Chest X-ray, PA view. Patient: 41 years old, sex M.
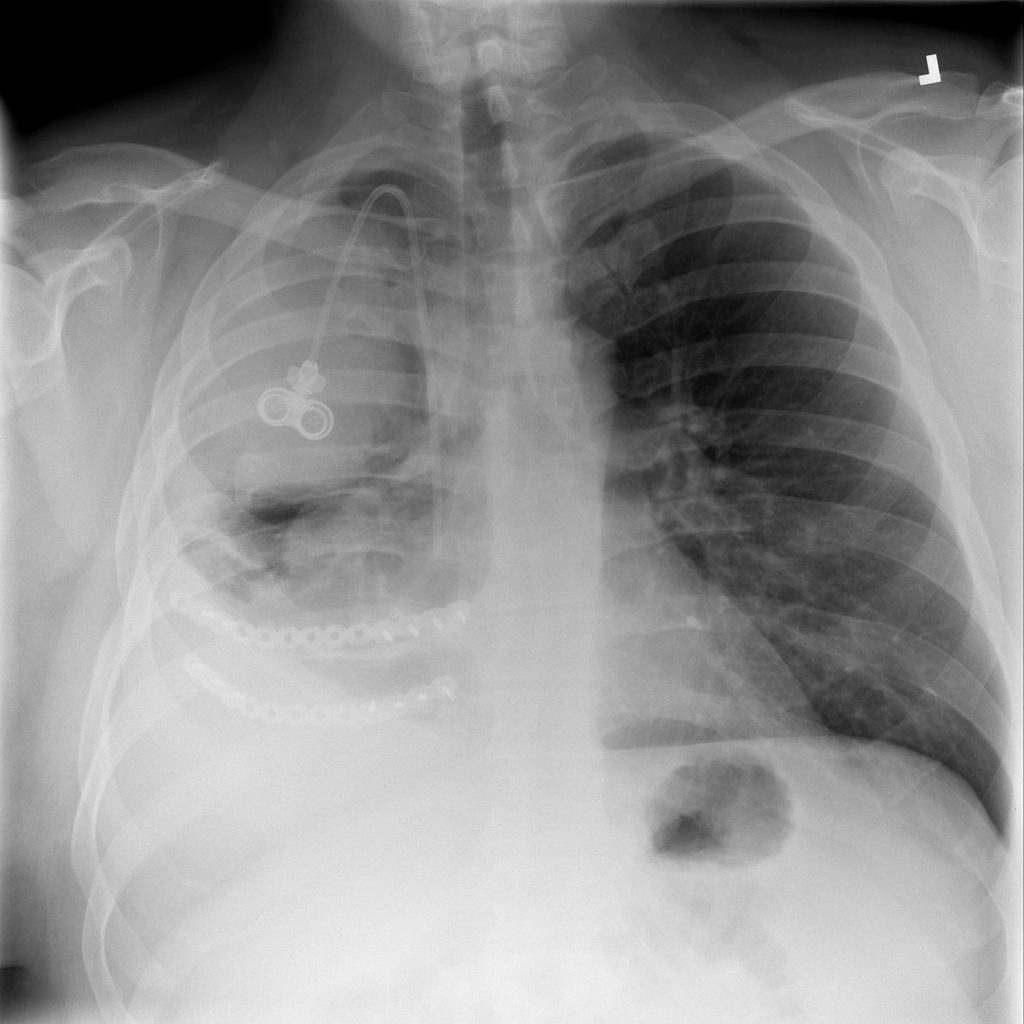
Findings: Fibrosis